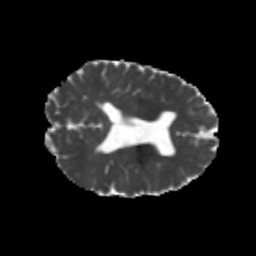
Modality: MD
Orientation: axial
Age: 21
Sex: male
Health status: healthy
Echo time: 0.074 s